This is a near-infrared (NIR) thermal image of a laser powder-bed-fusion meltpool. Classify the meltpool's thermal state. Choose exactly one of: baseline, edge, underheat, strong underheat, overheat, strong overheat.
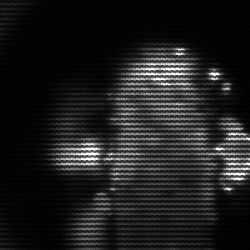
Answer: strong underheat